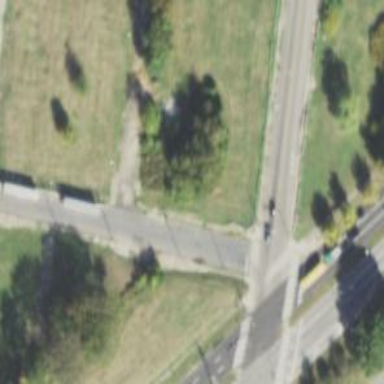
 which is uncontrolled and marked crossing on the road."